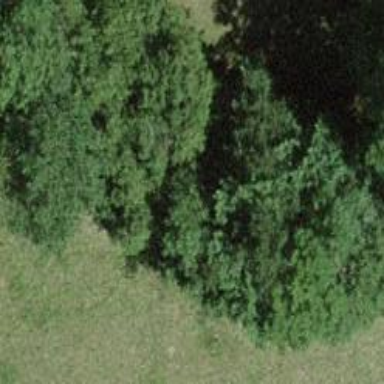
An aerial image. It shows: Row of trees in natural setting.